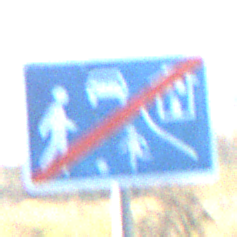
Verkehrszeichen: EndeVerkehrsberuhigterBereich
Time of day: MorningAfternoon
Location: Outdoor (Nature)
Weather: Clear
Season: NotSpecified
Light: Natural